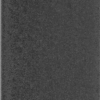
Label: dusty